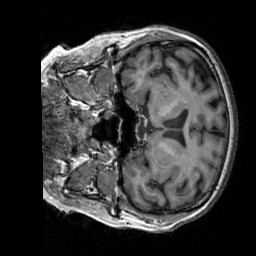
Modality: T1w
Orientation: coronal
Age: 65
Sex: female
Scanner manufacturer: siemens
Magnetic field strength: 3 T
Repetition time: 2.3 s
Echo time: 0.00303 s